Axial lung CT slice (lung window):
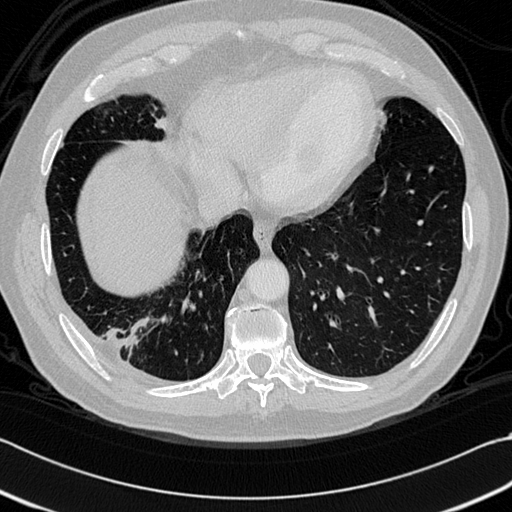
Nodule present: no